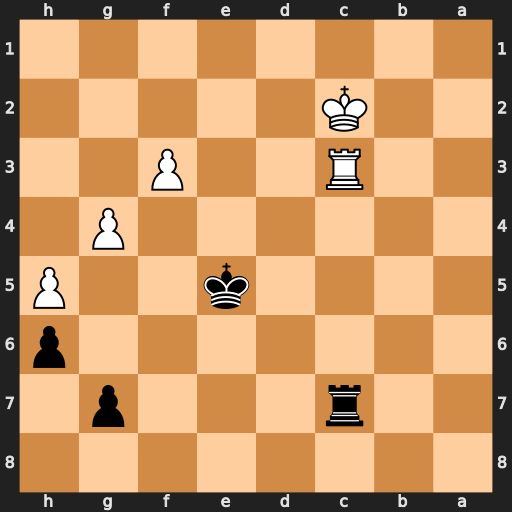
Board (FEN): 8/2r3p1/7p/4k2P/6P1/2R2P2/2K5/8
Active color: b
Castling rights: -
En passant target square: -
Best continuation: Rxc3+ Kxc3 Kf4 Kd4 Kxf3 g5 hxg5